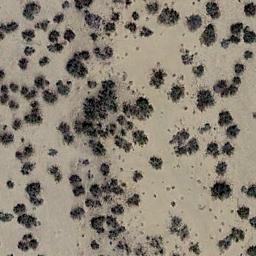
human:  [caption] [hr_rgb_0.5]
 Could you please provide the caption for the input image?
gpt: Some green chaparrals grow in the desert .

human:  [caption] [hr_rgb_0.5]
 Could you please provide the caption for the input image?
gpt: There are some scattered trees in this desert .

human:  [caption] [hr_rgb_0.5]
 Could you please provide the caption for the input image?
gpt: Chaparral is evenly distributed on the sand .

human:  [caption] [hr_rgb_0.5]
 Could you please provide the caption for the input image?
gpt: There are some dry bushes make up the chaparral on the desert .

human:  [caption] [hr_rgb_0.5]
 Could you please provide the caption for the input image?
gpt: The chaparral is thicker on the left than on the right .